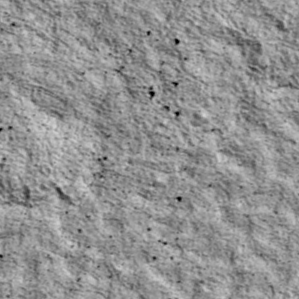
Label: non_frost